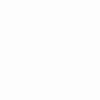
Label: dusty